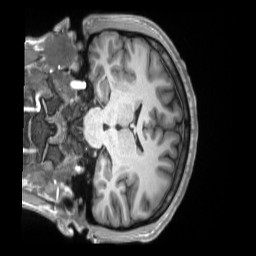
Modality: T1w
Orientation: coronal
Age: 22
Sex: male
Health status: ill
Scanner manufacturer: siemens
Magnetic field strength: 3 T
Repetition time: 2.2 s
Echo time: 0.00157 s